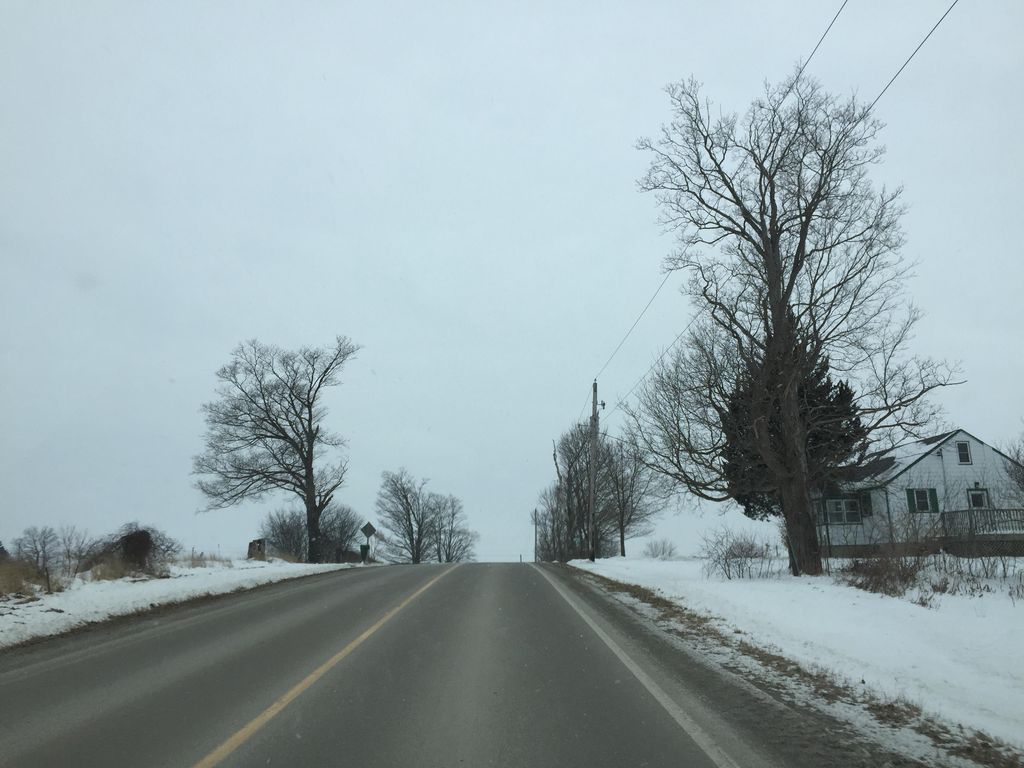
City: kitchener-waterloo